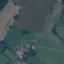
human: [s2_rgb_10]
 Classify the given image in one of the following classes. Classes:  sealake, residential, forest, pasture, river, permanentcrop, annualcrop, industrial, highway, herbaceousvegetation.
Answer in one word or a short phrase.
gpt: Pasture